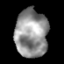
Tissue: prostate
Cell type: T cells
Senescence score: 0.2729
Nuclear area (px): 1531
Mean DAPI intensity: 146.639